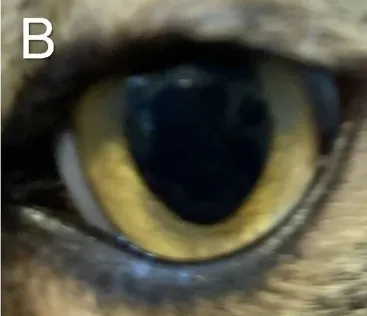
Left eye. Of a cat with historical eosinophilic keratitis in clinical remission. Images were taken by the owner using a smartphone on Day 374 following initial diagnosis, that is, 278 days after discontinuation of all therapies.
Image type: medical_photograph (other_medical_photograph)